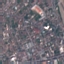
Label: Residential